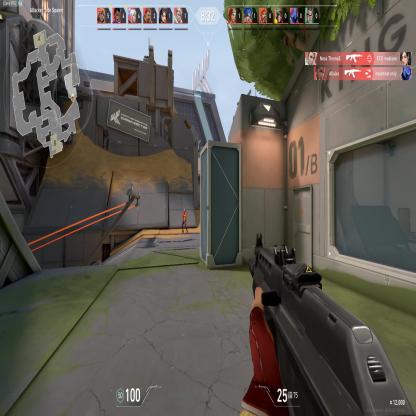
Label: enemy